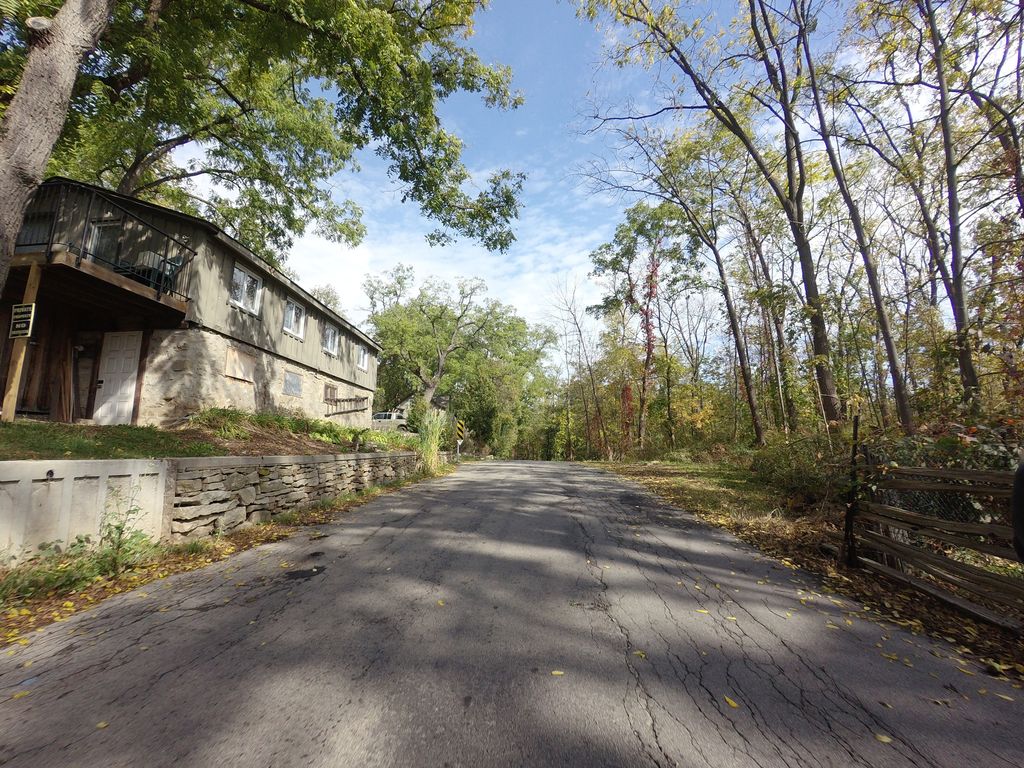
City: hamilton